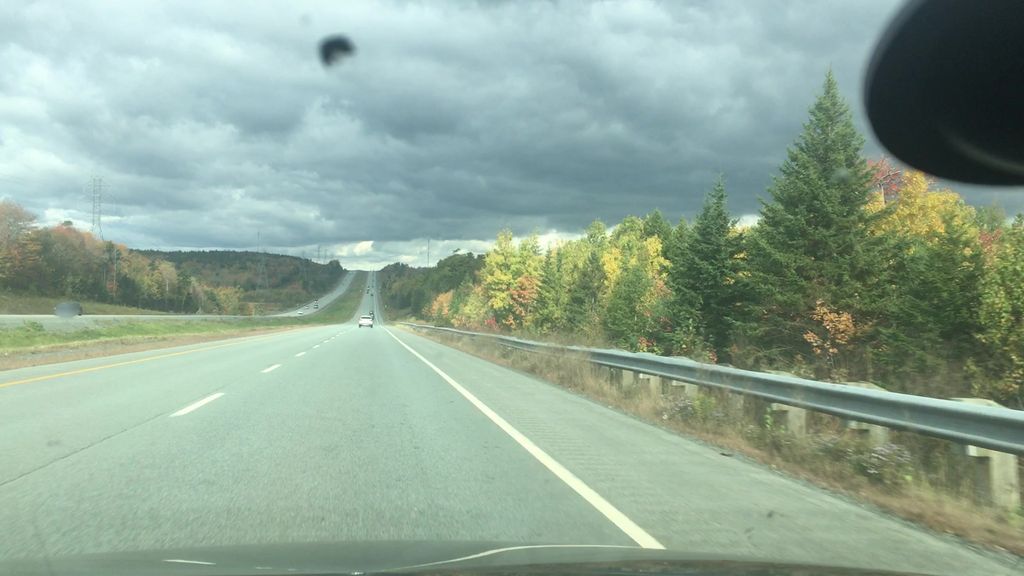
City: halifax